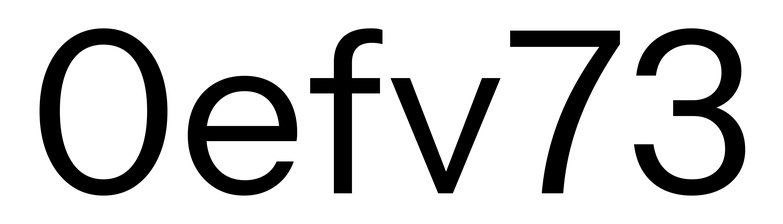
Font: InstrumentSans_Regular